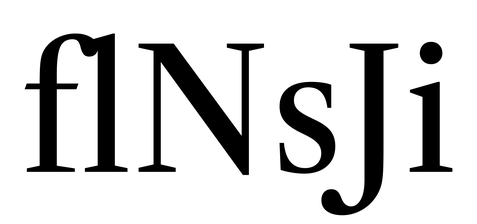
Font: LibreCaslonText_Regular